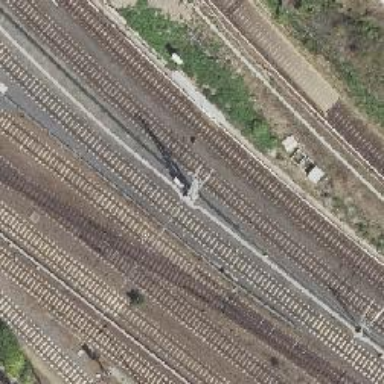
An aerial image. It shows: Railway yard with electrified contact lines.